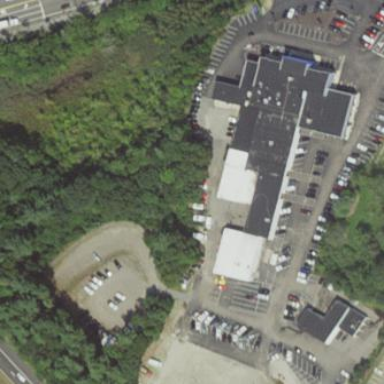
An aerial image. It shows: Car shop building.